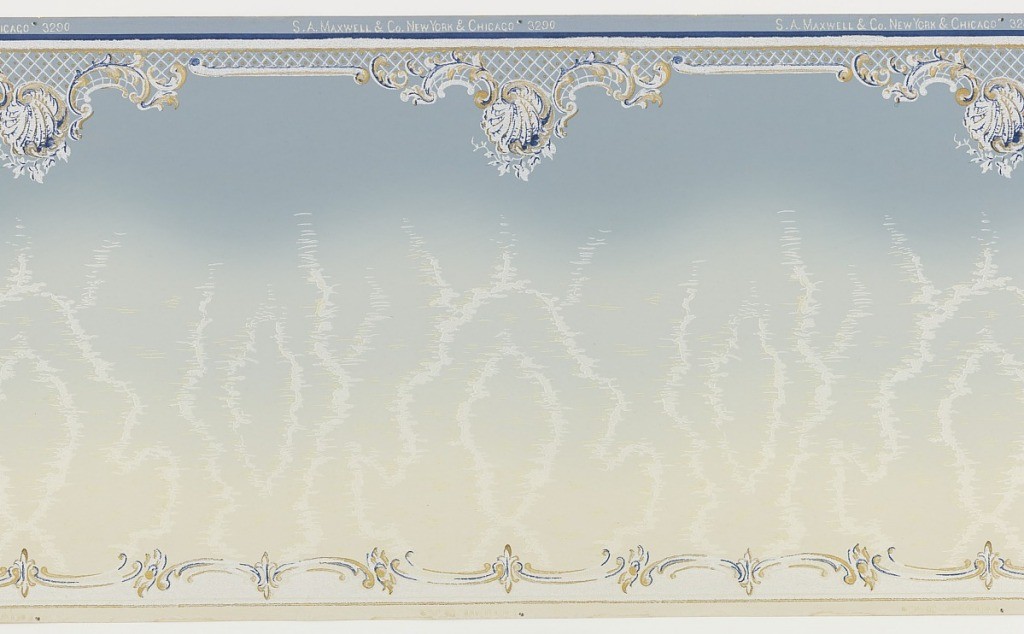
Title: Frieze
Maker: Maxwell & Co., S.A., Chicago, Illinois, USA
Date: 1905–1915
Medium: Machine-printed paper
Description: Background of moire pattern, shading from light blue at top to medium blue at bottom. Band of scroll motifs at top edge. Larger scroll and shell motifs with lattice along bottom edge.